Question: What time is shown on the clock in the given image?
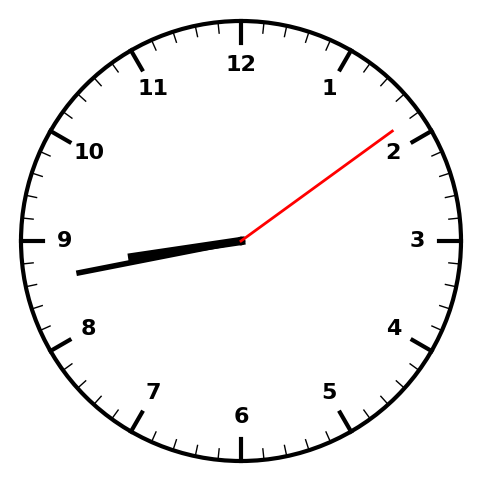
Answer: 08:43:09